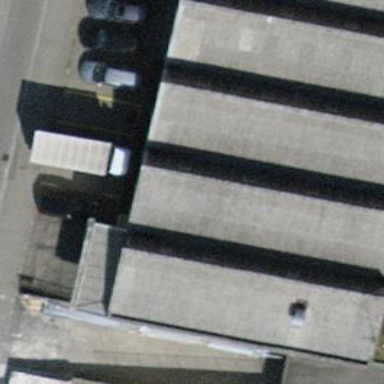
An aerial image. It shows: Car repair shop.